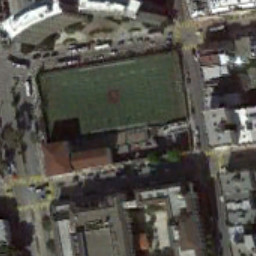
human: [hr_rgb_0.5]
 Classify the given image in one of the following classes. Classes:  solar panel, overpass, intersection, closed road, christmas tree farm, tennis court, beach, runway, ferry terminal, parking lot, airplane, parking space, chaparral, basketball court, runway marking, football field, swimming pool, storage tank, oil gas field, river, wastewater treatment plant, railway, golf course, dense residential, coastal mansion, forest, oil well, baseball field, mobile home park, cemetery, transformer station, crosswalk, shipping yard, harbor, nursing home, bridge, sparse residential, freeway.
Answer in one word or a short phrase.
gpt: football field